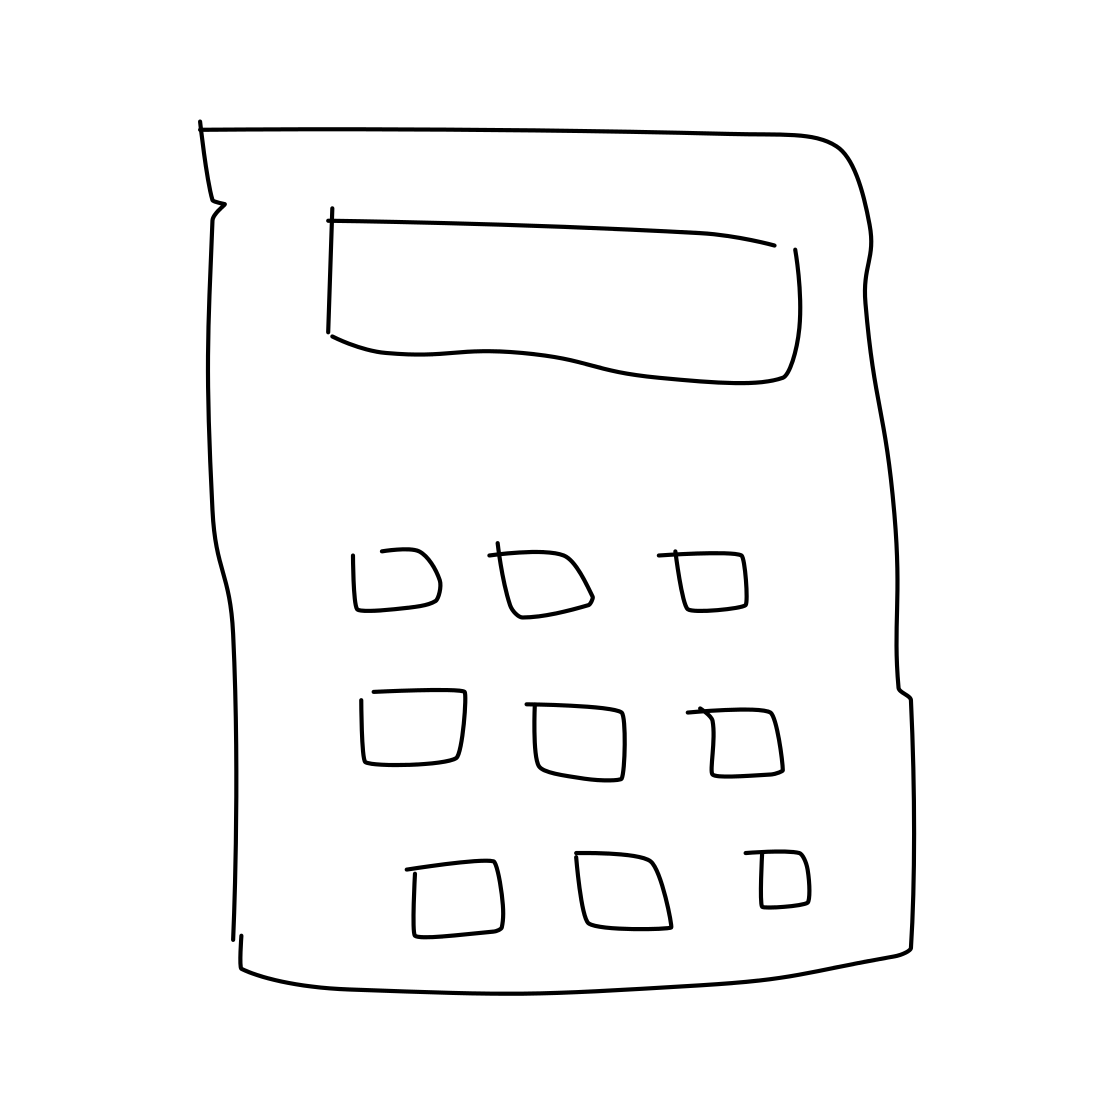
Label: calculator